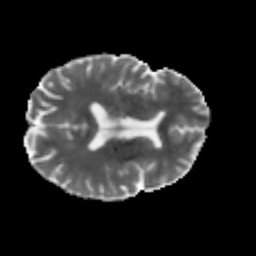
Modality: MD
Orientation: axial
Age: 33
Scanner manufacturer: philips
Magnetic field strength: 3 T
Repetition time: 7.766 s
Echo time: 0.1224 s